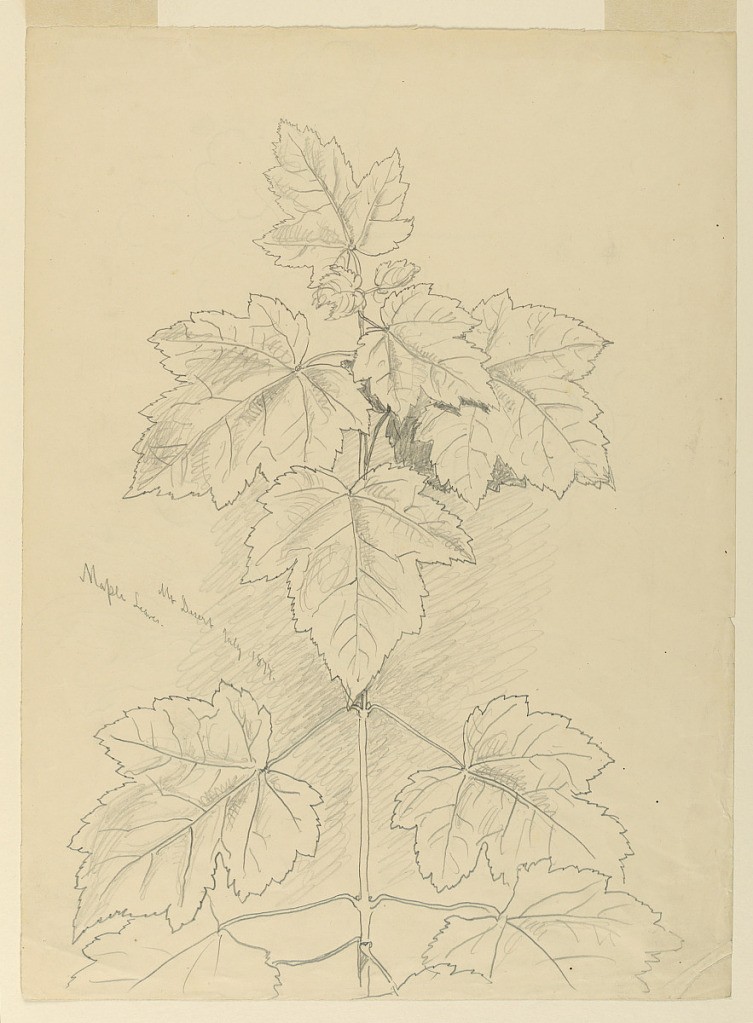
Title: Maple Leaves, Mt. Desert
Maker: Samuel Colman, American, 1832–1920
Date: July 1877
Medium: Graphite on paper
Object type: Drawing
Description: Botanical study. Upright stem with maple leaves. Verso: three boughs with leaves.